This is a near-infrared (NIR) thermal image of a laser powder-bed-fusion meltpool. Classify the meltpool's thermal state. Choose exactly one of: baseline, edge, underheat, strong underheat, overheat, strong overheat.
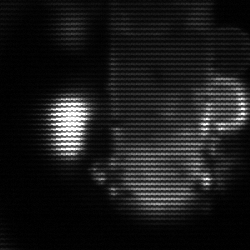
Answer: strong underheat